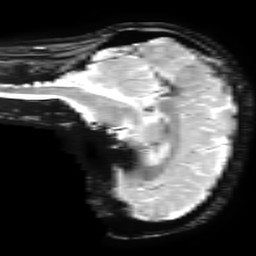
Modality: T2starw
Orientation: sagittal
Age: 28
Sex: female
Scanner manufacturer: ge
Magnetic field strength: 3 T
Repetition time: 0.65 s
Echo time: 0.02 s